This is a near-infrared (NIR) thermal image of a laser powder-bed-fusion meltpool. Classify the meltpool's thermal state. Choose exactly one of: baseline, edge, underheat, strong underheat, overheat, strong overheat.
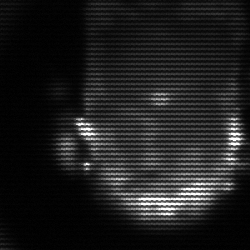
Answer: baseline